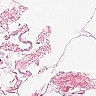
Metastatic tissue present: no